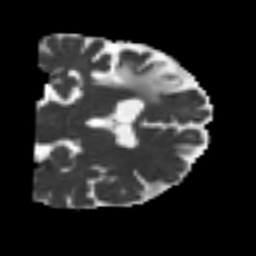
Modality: MD
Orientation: coronal
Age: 61
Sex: male
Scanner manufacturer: siemens
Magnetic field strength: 3 T
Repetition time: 4.999 s
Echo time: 0.07946 s